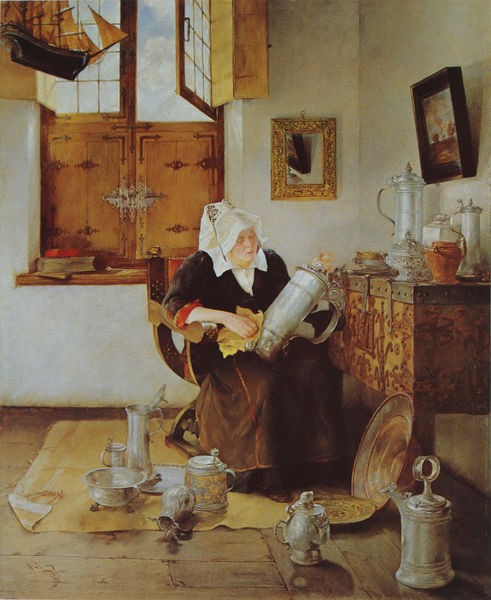
Titel: Ein Putztag
Künstler: Alphons Spring
Standort: München
Institution: Neue Pinakothek
Schlagwörter: blau, gemälde, himmel, schatten, weiß, wolken, aquarell, gelb, ocker, sitzen, braun, fenster, frau, glas, grau, holz, kleid, licht, orange, raum, schmuck, schwarz, stuhl, szene, tisch, zimmer, ausblick, dame, haus, rot, tuch, wolke, beige, haube, malerei, ornament, rock, teppich, alt, wand, alte, arm, dienerin, falten, gesicht, inkarnat, kragen, rahmen, schale, schüssel, silber, stein, teller, bild, goldrahmen, holland, holzstuhl, innenraum, niederlande, rückenlehne, spiegel, öl, spiegelung, boden, gold, interieur, sitzend, stoff, decke, lippen, arbeit, boot, fensterläden, genre, kreis, henkel, kanne, krug, aussicht, kopfbedeckung, relief, schürze, magd, schiff, segel, segelboot, bilder, bücher, kommode, schrank, armlehne, ecke, schnabel, genremalerei, segelschiff, arbeiten, bank, dielen, füsse, holzboden, kopftuch, riemen, verzierung, tepich, bedienstete, glänzen, metall, vasen, stube, kammer, platte, segeln, töpfe, wände, griff, fussboden, nische, fensterladen, truhe, bierkrug, deckel, gefäß, messing, zinn, offen, lappen, buch, fuss, fensterrahmen, scheiben, reinigen, inkarant, geschirr, scheibe, kupfer, fliesen, manschette, vermeer, niederländisch, gefässe, tracht, komode, scharniere, karaffe, anrichte, maserung, putz, krüge, silbergeschirr, scharnier, fensterbank, fensterbrett, teekanne, holzfenster, flämisch, pokal, verschluß, teppisch, steinboden, hänkel, kannen, furnier, haushälterin, beschläge, ablage, objekte, details, humpen, holländer, abstellen, verschlag, gegenstände, bil, mass, karaffen, putzen, säubern, silberkanne, tsich, sitzten, eckzimmer, fensterriegel, fenstrrahmen, füsschen, henke, masskrug, modelschiff, polieren, pollieren, putztag, putztuch, riemenboden, silberputz, stzene, trinkgefässe, türriegel, was, blanken, altniederländisch, schiffsmodell, geöffnetes fenster, nfrau, bolzboden, silberputzerin, silberpoliererin, altniederländiscj, silberware, auf dem stuhl sitzend